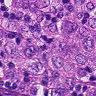
Metastatic tissue present: yes